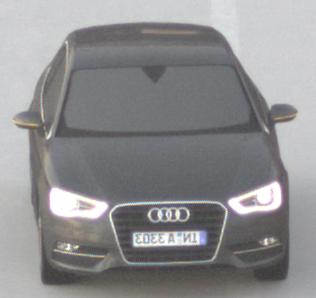
Make: Audi
Model: A3 1.2 TFSI
Detailed model: A3 (8V)
Model produced from: 2013/02
Model produced until: 2014/05
Doors: 3
Color: gray
Road condition: dry road
Daytime: sunrise or sunset
Contrast: low contrast